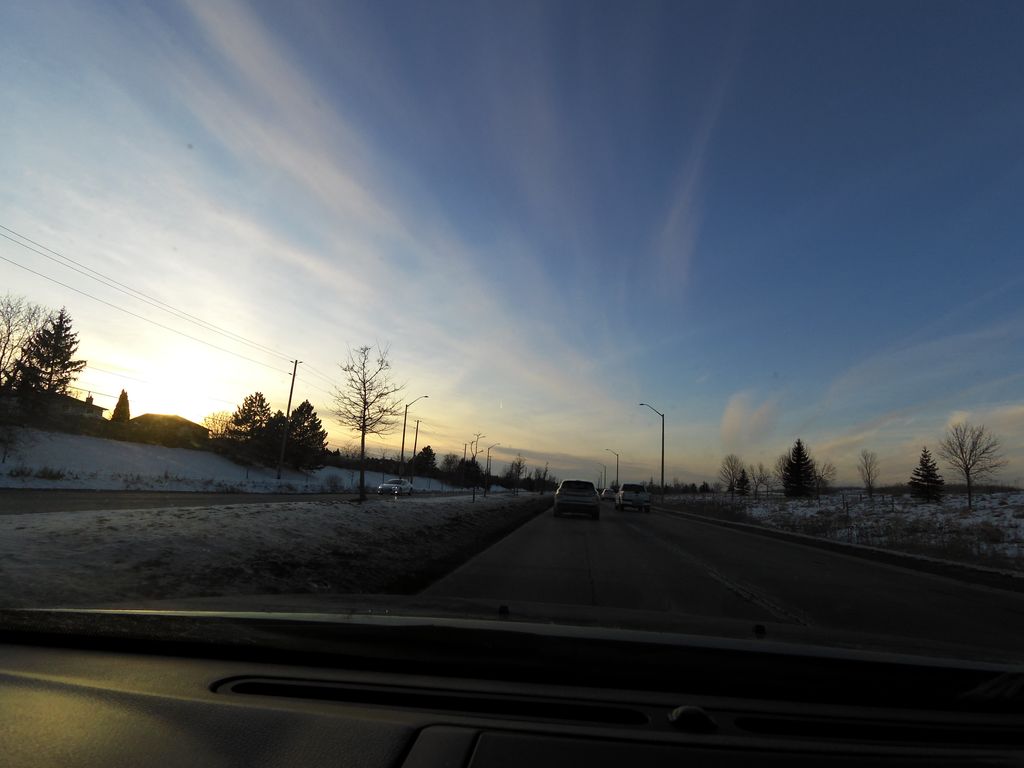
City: hamilton